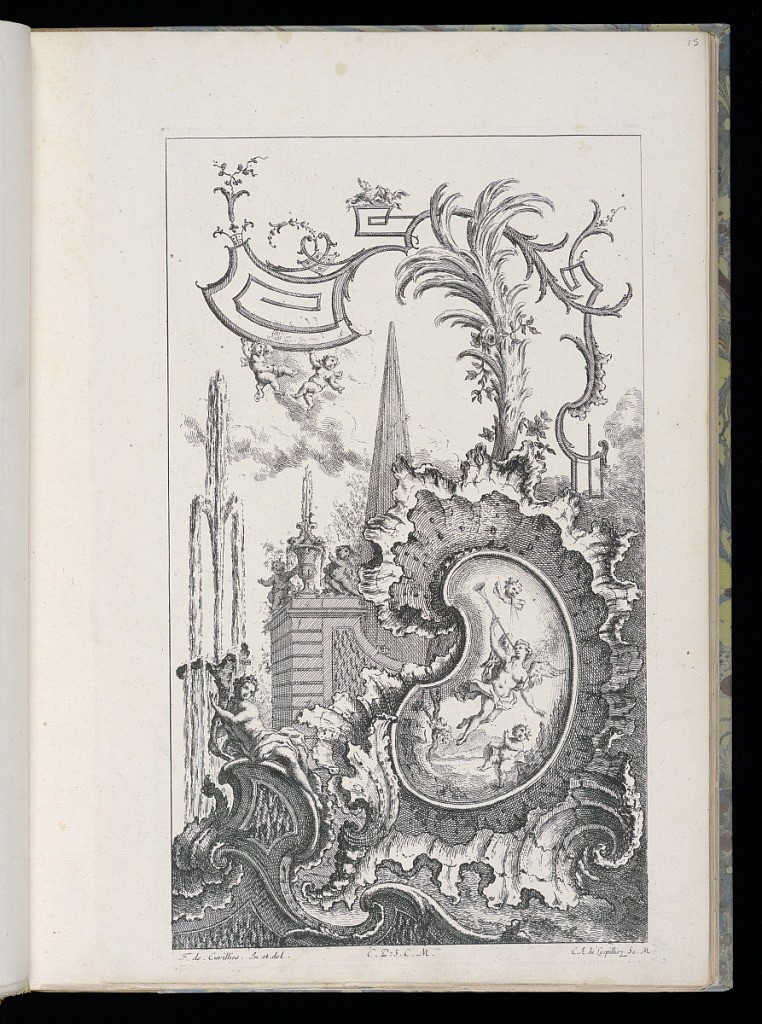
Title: Cartouche with Obelisk and Palm
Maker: François de Cuvilliés the Elder, Belgian, 1695 - 1768
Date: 1738–45
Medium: Engraving and etching on laid paper
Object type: Bound print
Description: Cartouche with nude figure blowing horn and putti, framed by rocaille motif. Architectural background with pointed structure surrounded by wall with putti. Left, female figure holding cornucopia with spewing water; above, fantastic plant formation and putti.